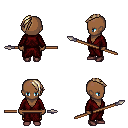
a pixel art fantasy rpg character, female body template, human, dark skin, red robe, gold greaves, white blonde long mohawk hairstyle, maroon shoes, spear, four views (front, back, left, right), 2x2 character sprite sheet, small pixel art, hard edges, no anti-aliasing